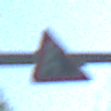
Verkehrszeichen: SteinschlagRechts
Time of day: MorningAfternoon
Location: Outdoor (Nature)
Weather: Clear
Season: NotSpecified
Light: Natural